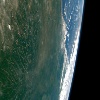
Label: land